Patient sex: F
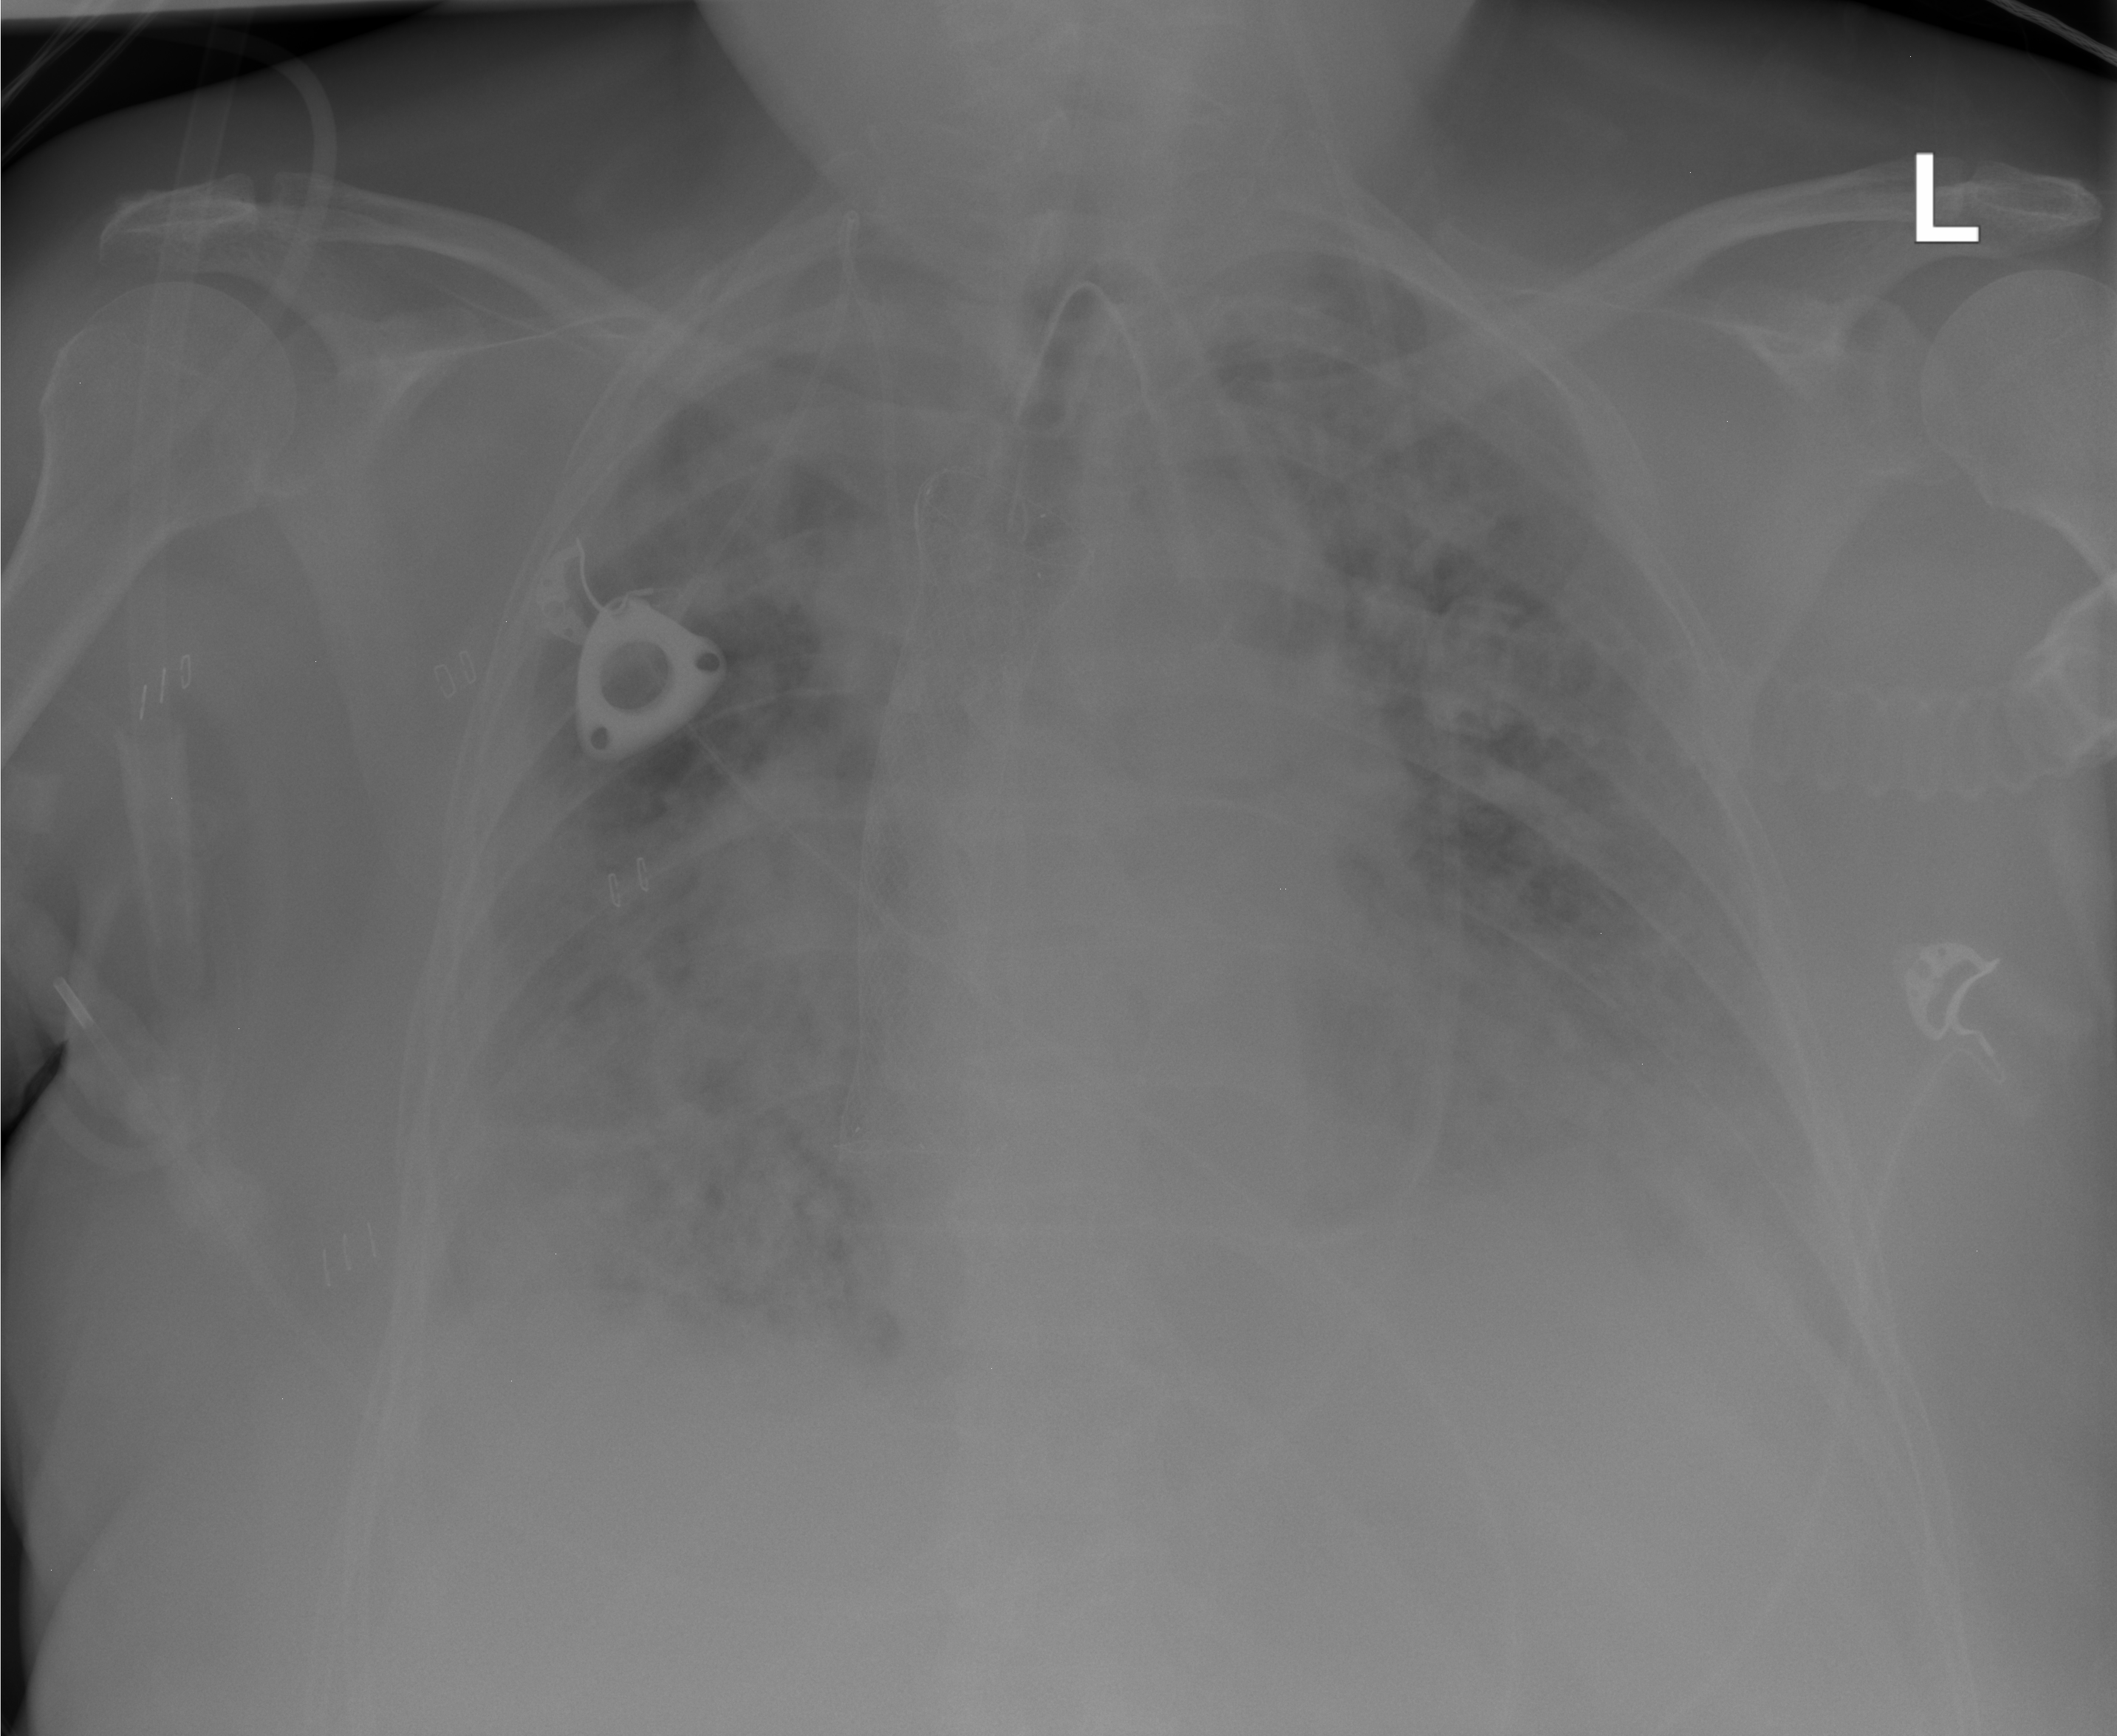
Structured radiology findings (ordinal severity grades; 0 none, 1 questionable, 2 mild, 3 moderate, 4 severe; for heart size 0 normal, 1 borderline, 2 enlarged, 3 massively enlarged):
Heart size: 0
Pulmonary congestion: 2
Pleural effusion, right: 2
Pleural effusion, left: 2
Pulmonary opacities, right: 4
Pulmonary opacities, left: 3
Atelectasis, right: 2
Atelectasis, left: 2